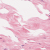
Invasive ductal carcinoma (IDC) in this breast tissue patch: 0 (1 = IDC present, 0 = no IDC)